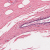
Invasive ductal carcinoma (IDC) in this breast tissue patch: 0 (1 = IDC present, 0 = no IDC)